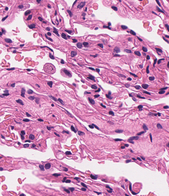
Tumor epithelial tissue: no
Tumor-associated stroma tissue: no
Normal tissue: yes